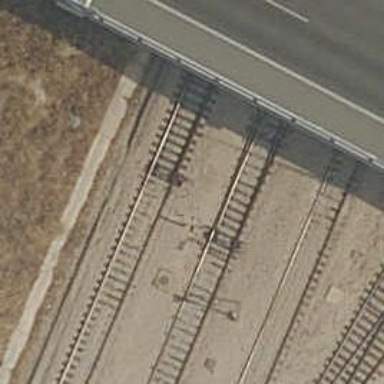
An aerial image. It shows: Rail yard with electrified contact lines for railway operations.